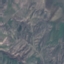
Land use / land cover: HerbaceousVegetation